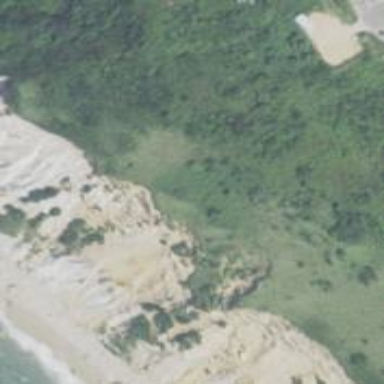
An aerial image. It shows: Cliff in nature.